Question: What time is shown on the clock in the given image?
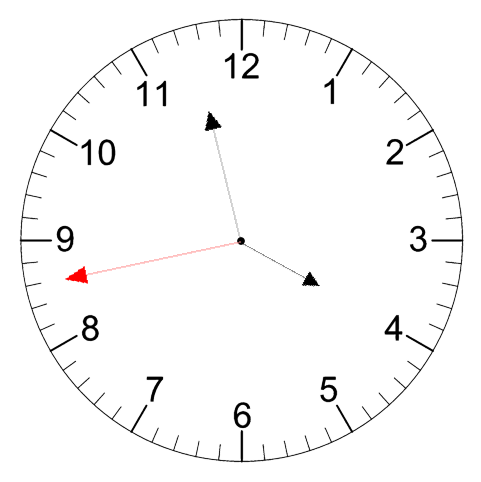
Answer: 03:57:43